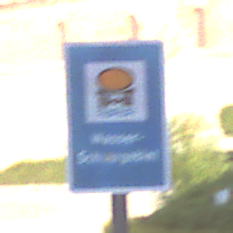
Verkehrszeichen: Wasserschutzgebiet
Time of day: SunriseSunset
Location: Outdoor (Urban)
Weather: PartlyCloudy
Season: NotSpecified
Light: Natural